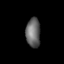
Tissue: lung
Cell type: Others
Senescence score: 0.2085
Nuclear area (px): 414
Mean DAPI intensity: 102.2